Aerial crown-view tile of a tropical tree (Barro Colorado Island, Panama), acquired 20240611:
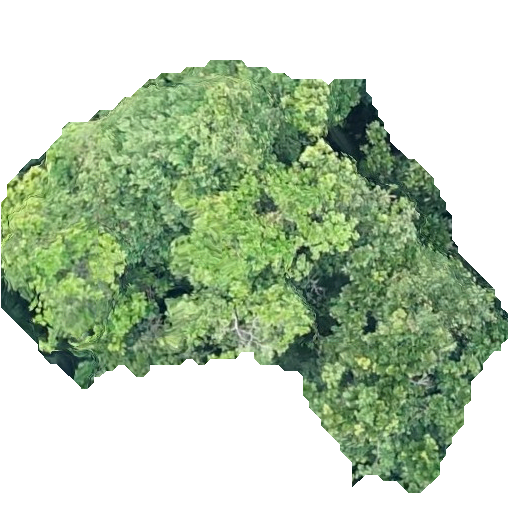
Species: Anacardium excelsum
GBIF accepted scientific name: Anacardium excelsum
Crown area: 209.497 m²